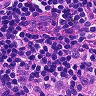
Metastatic tissue present: no